Current action and preconditions to check: trajectory_clear

Your task: For each precondition in the list above, predict whether it will hold at this action.

Consider the current scene as observed from the mobile robot's camera, and analyze the predicted future states of all dynamic agents (e.g., people, animals, vehicles, or any moving entities) within the NEXT SECOND.

IMPORTANT: Only answer "very likely" if you are absolutely certain—based on strong, clear evidence—that a dynamic agent will violate the precondition in the predicted future state. Do NOT answer "very likely" for unlikely, ambiguous, or low-probability risks.

Ask yourself for each precondition: Is there a high probability, with clear and convincing evidence, that the predicted future states of any dynamic agent will interfere with the predicted future state of the currently executing action within the NEXT SECOND, causing that precondition to fail?

Assess the risk level based on these predictions. Use "likely" or "very likely" if motions create a clear risk of interference.

Use "neutral" or "improbable" if agents are nearby but their predicted paths are clearly diverging or non-conflicting.

Failure Risk Categories: "very improbable", "improbable", "neutral", "likely", "very likely"

Answer Format: Output ONLY the probability_of_failure value from these categories: "very improbable", "improbable", "neutral", "likely", "very likely"

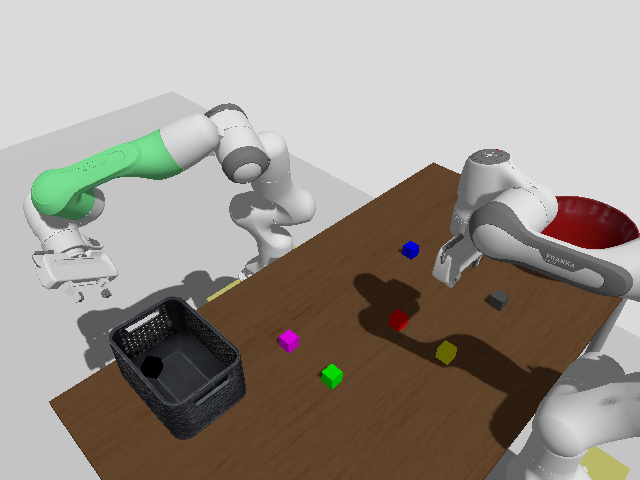

Answer: very improbable